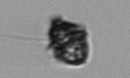
Label: Kryptoperidinium_triquetrum